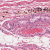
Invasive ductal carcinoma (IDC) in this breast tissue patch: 0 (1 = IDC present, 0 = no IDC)